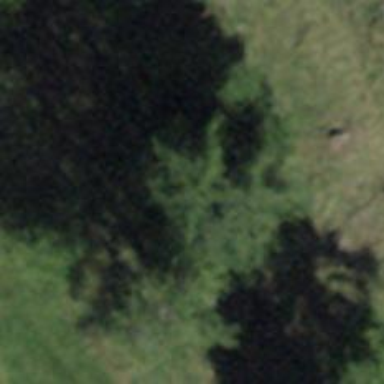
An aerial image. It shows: Single tag "natural: tree."